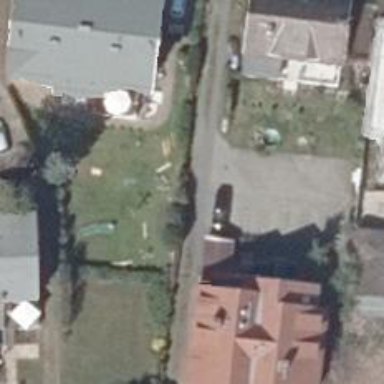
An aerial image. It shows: Concrete driveway.